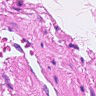
Metastatic tissue present: no